Frequency: 75000
Velocity: 0,2325
Power: 15
Pulse duration: 0,0000001
Pass count: 1
Magnification: 10
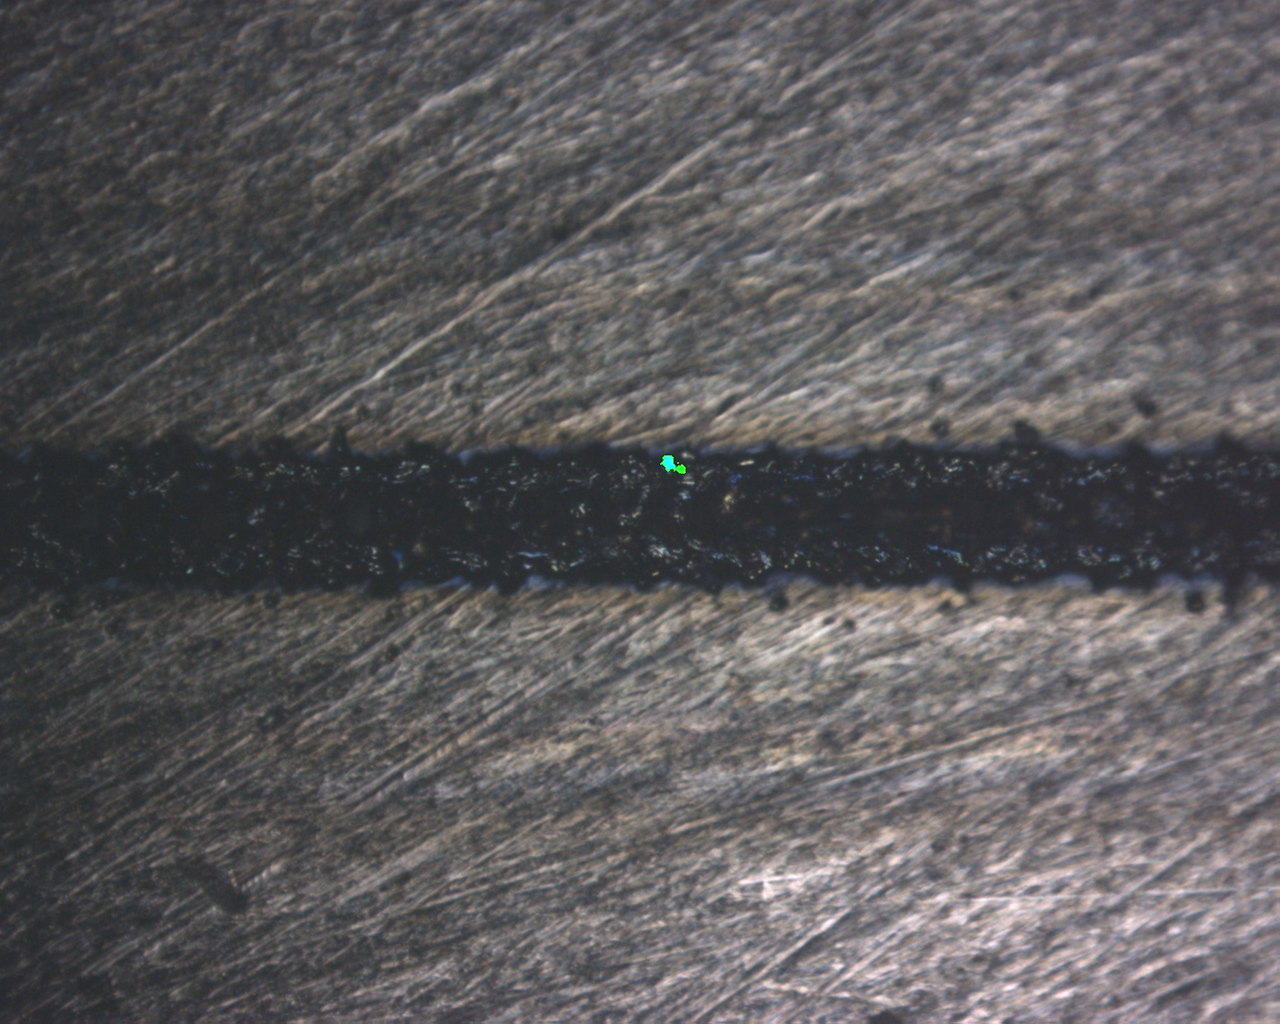
Measured width: 145.849
Other width: 48.983